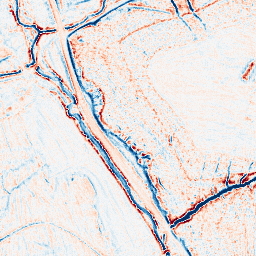
Category: edge_preserving
Decomposition family: bilateral
Decomposition parameters: d: 9
sigma_color: 50
sigma_space: 25
Upsampling method: fft_zeropad
Upsampling parameters: scale: 8
Upsampling scale: 8